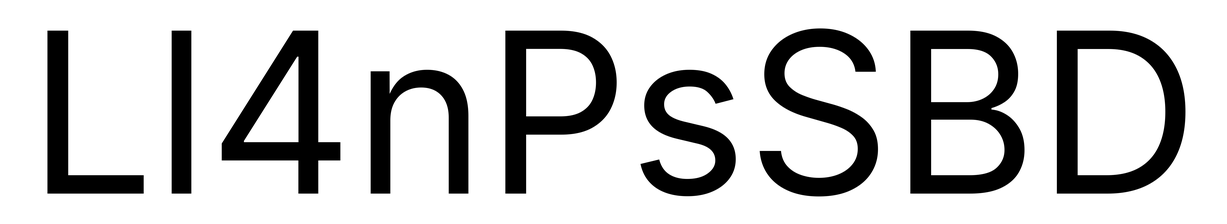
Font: Inter_Regular